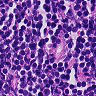
Metastatic tissue present: no